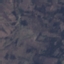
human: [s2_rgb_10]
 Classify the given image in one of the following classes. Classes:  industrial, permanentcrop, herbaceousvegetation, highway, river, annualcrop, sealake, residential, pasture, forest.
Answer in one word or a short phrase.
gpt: HerbaceousVegetation